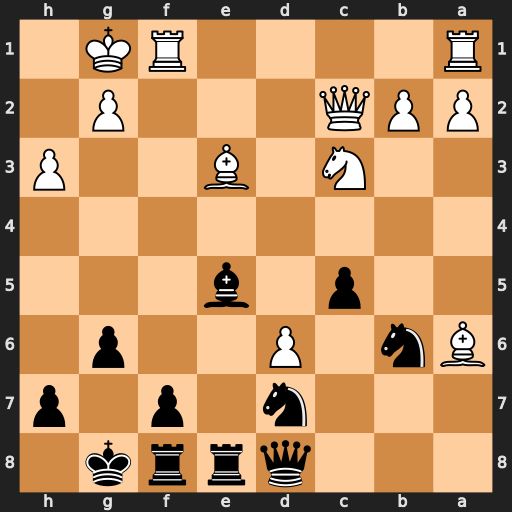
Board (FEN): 3qrrk1/3n1p1p/Bn1P2p1/2p1b3/8/2N1B2P/PPQ3P1/R4RK1
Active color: b
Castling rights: -
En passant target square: -
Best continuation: Bxc3 Qxc3 Nd5 Qd2 Nxe3